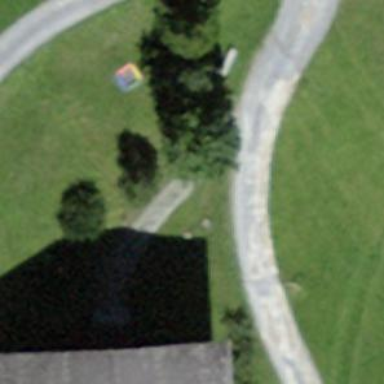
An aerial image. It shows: Unpaved driveway designed for service vehicles.